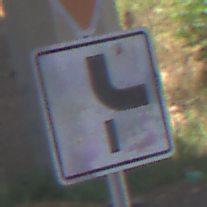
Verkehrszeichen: VerlaufVorfahrtsstrasse10
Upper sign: VorfahrtGewaehren
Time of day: Midday
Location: Roofed (Underpass)
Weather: Clear
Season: NotSpecified
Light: Natural